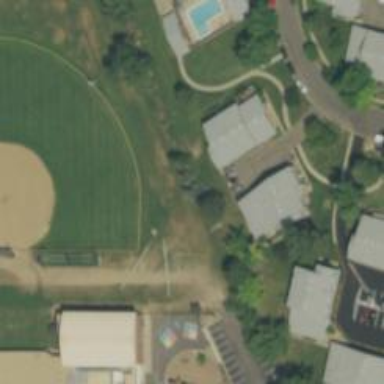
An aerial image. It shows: Baseball pitch for leisure land activities.